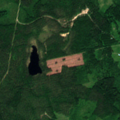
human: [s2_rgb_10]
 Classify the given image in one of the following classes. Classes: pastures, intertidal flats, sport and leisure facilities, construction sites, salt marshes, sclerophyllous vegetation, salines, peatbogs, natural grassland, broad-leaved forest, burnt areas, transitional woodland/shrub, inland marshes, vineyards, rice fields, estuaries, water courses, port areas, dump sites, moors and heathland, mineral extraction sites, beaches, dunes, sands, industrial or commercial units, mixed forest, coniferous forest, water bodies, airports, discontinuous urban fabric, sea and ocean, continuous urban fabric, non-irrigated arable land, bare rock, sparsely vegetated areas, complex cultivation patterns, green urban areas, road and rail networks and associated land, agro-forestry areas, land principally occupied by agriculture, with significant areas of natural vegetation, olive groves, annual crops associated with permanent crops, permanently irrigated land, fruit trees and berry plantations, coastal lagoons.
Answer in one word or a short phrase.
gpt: coniferous forest, mixed forest, transitional woodland/shrub